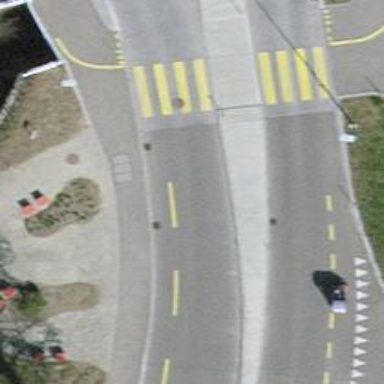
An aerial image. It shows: Asphalt secondary road with advisory cycle lane.